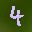
Label: 4